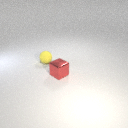
small red metal cube in front of small yellow rubber sphere